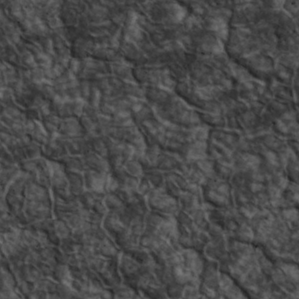
Label: non_frost